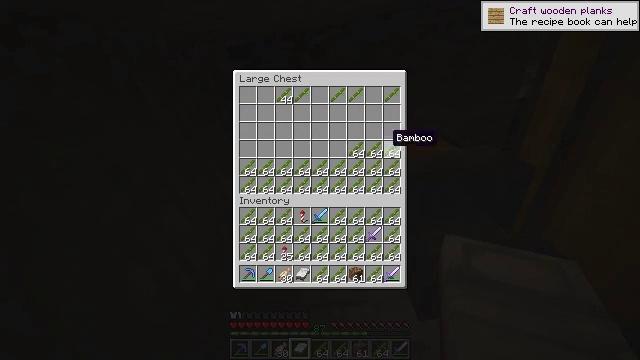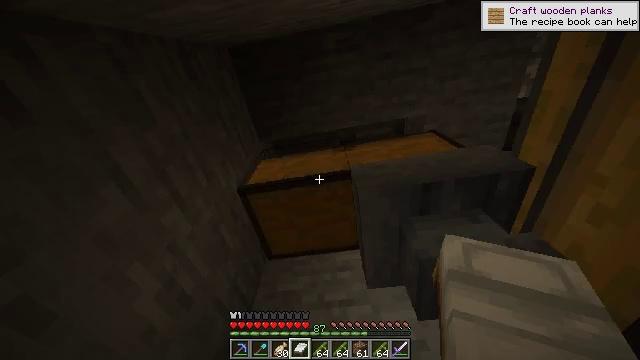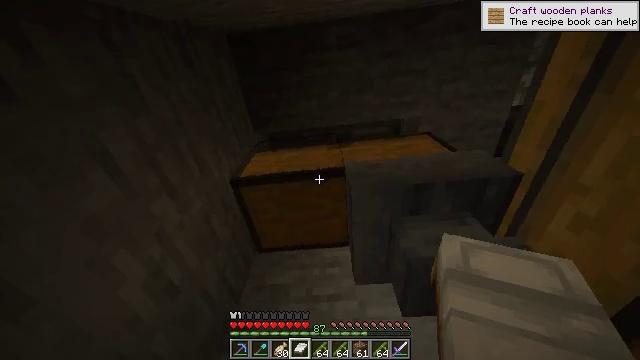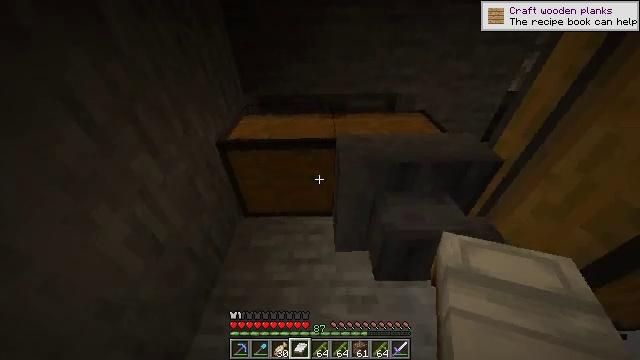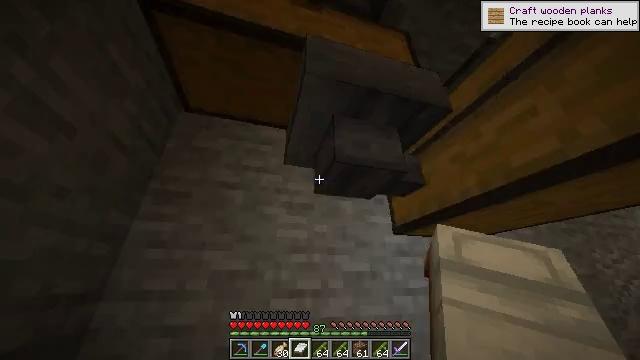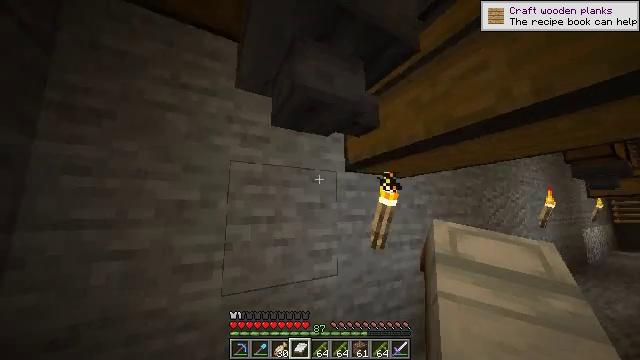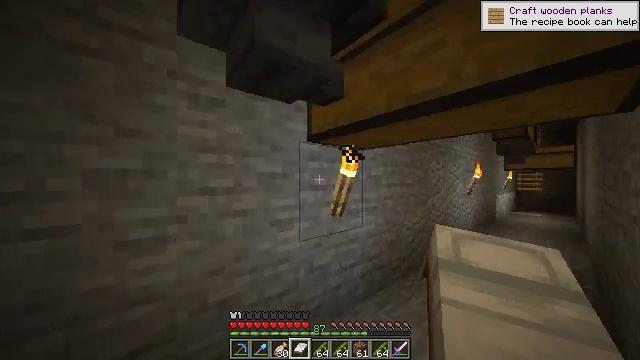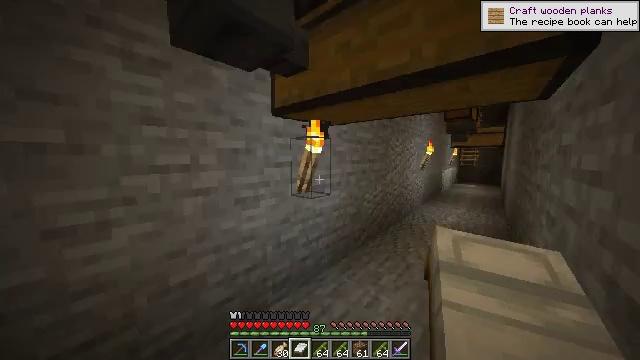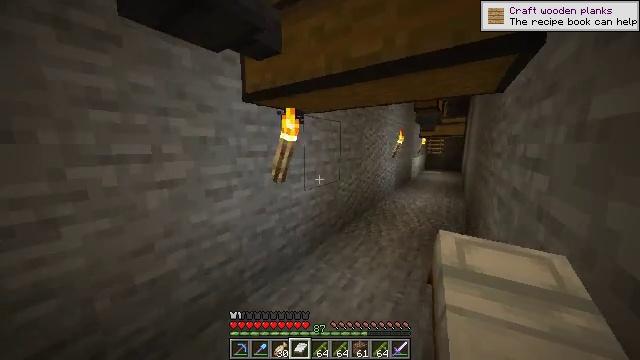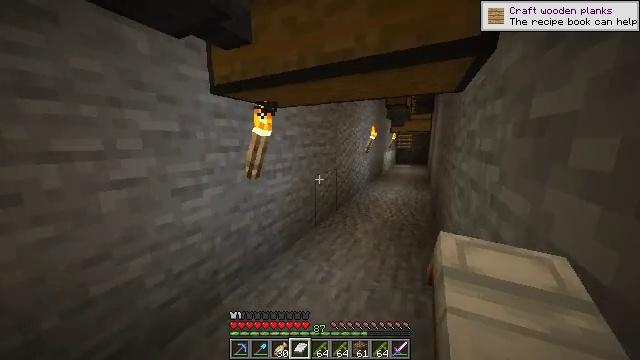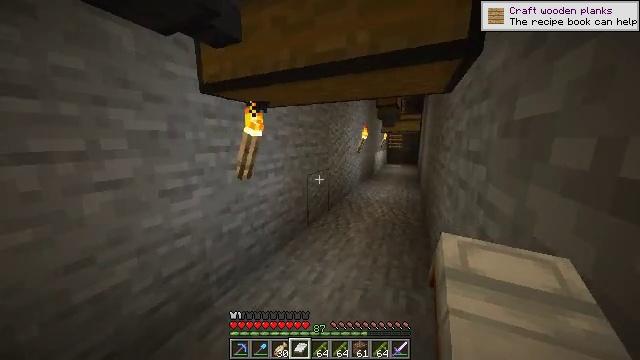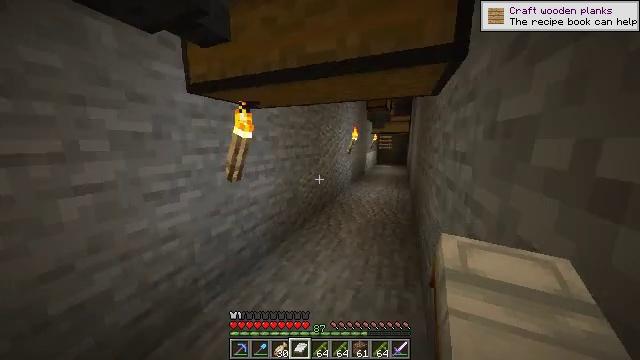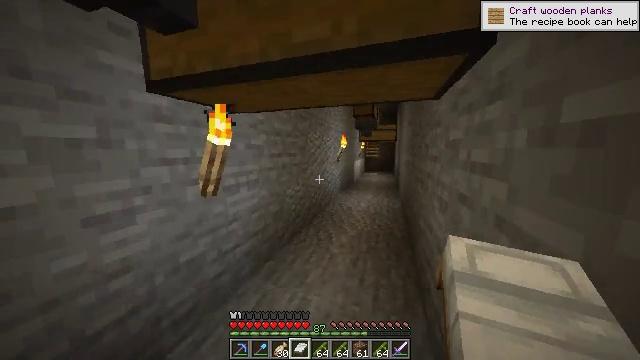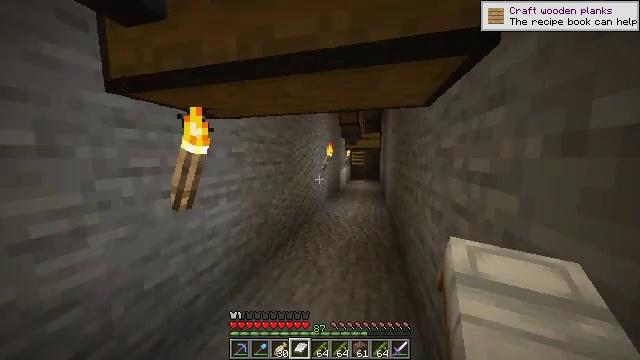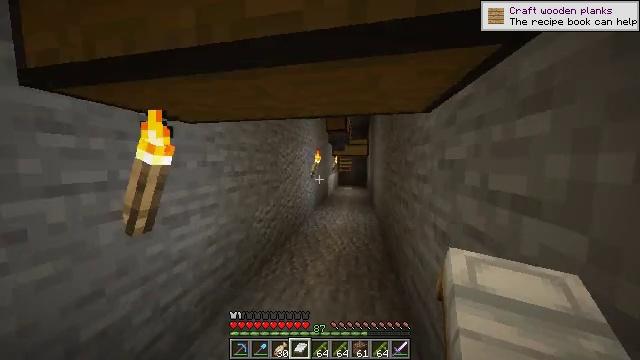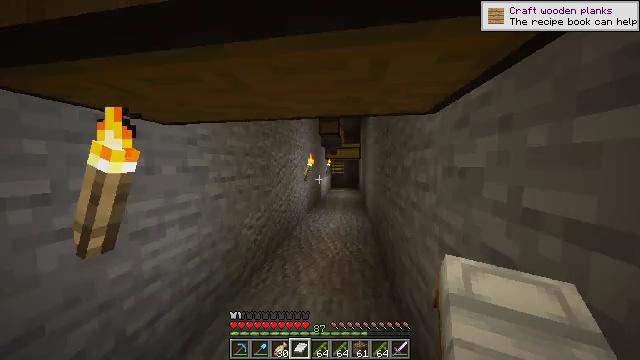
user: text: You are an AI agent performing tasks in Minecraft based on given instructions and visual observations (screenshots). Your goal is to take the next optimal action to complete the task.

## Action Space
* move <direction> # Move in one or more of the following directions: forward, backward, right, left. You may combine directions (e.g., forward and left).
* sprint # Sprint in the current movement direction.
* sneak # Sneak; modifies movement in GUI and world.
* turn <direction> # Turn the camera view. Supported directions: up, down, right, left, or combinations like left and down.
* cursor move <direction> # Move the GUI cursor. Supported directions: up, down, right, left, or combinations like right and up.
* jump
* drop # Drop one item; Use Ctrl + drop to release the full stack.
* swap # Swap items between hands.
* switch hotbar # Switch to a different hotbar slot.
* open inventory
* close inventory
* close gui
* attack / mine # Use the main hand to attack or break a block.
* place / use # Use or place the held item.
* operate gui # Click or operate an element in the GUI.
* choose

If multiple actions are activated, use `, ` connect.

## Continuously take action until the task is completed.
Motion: motion action
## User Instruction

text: Drop a bamboo.
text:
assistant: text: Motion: sneak
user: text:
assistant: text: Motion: turn right and down, close gui
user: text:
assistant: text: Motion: turn right and down
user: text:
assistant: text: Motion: turn right and down
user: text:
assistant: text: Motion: turn right and down
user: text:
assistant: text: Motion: turn right and down
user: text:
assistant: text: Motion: turn right and down
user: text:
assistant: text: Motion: turn right and down
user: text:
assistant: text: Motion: turn right and down
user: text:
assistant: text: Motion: turn right
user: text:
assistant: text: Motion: move forward, turn right
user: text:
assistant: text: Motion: move forward, turn right and up
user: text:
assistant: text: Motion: turn right and up
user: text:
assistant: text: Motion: move forward, turn right and up
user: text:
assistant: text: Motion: move forward, turn right
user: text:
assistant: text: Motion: move forward, turn right
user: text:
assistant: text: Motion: move forward
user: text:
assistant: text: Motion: move forward
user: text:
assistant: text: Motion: move forward
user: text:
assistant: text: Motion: move forward
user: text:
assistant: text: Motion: move forward
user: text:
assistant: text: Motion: move forward
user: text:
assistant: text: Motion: move forward
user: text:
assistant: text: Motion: move forward, turn up
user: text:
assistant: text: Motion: move forward, turn left and up
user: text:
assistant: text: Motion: move forward
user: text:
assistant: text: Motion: move forward
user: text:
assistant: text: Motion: move forward, turn down
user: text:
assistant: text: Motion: move forward, turn right and down
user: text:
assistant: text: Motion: move forward, turn right